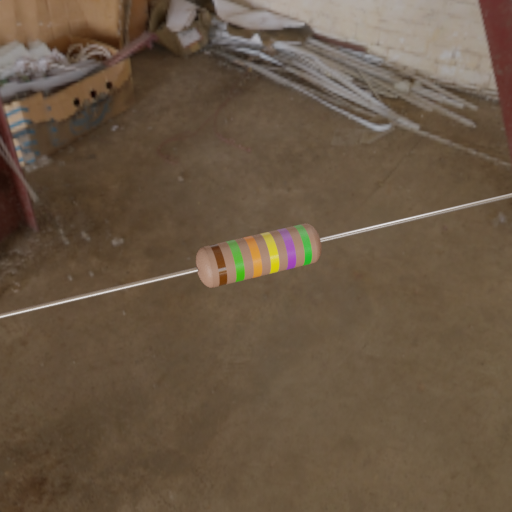
Resistor colour bands (in order): brown, green, orange, yellow, violet, green